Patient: sex M, age 50
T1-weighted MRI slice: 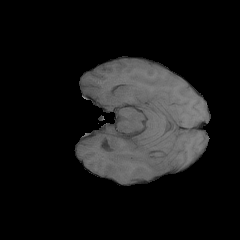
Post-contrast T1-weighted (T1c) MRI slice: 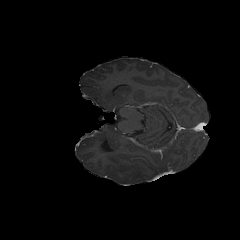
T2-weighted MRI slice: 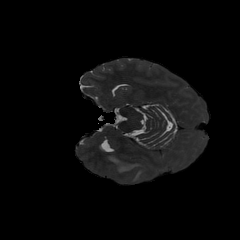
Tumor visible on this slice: yes
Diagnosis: Glioblastoma, IDH-wildtype
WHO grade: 4